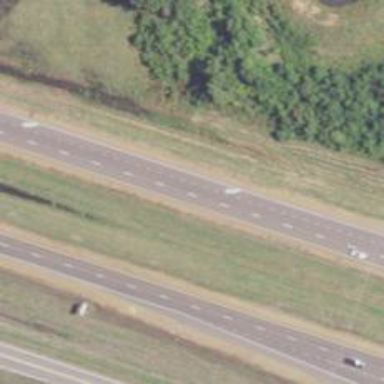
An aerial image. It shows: Dual carriageway trunk highway with asphalt surface. It is expressway.